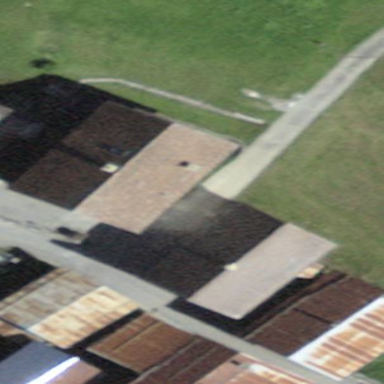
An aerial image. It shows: Simple and straightforward house.